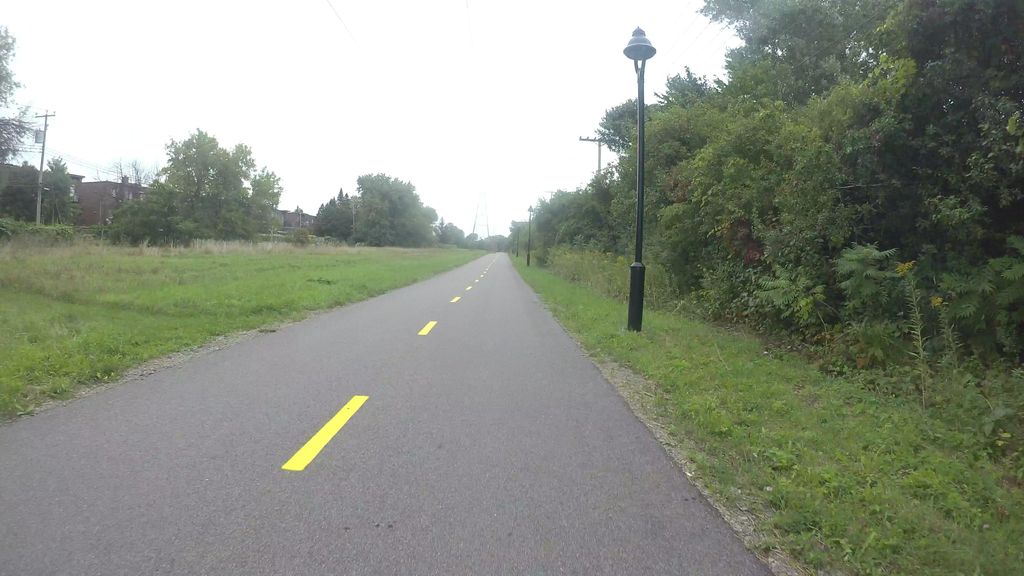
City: montreal